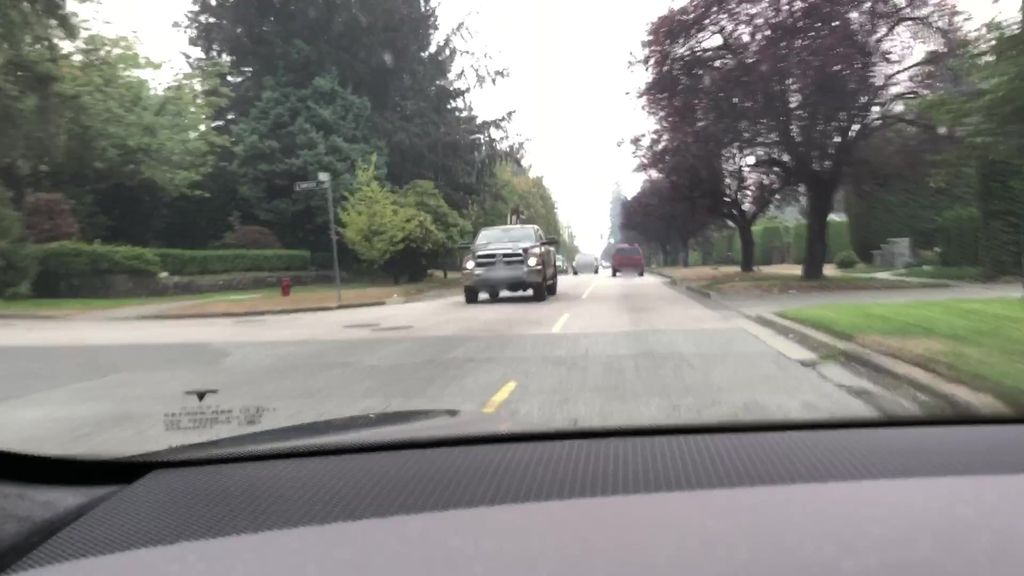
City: vancouver